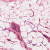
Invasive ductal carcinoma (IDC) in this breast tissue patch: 0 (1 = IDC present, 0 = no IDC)